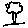
Label: tree